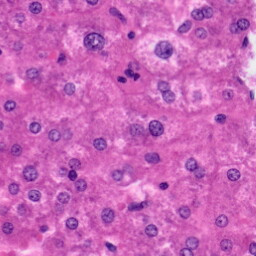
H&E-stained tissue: Liver